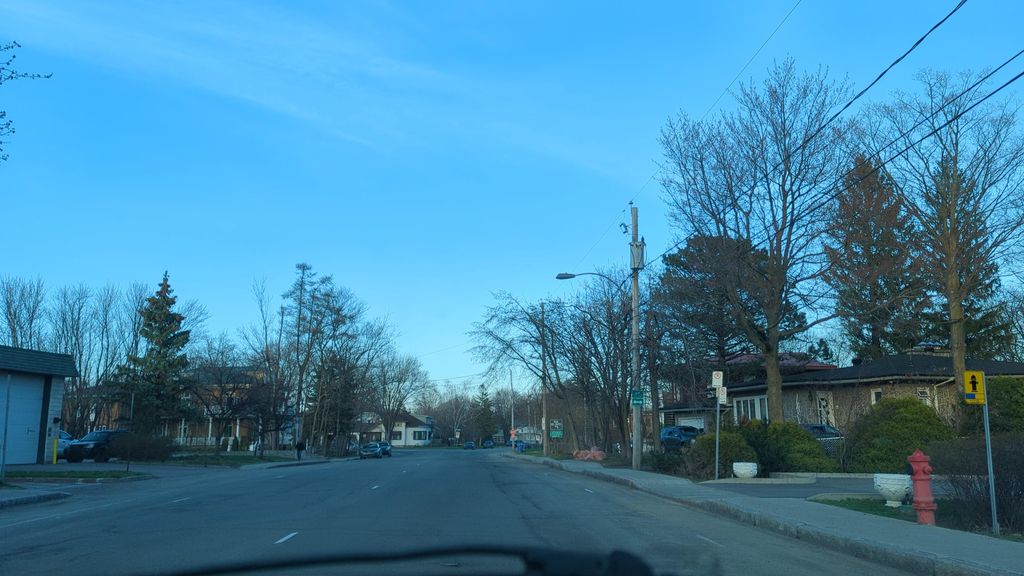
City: quebec_city